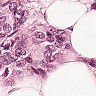
Metastatic tissue present: yes